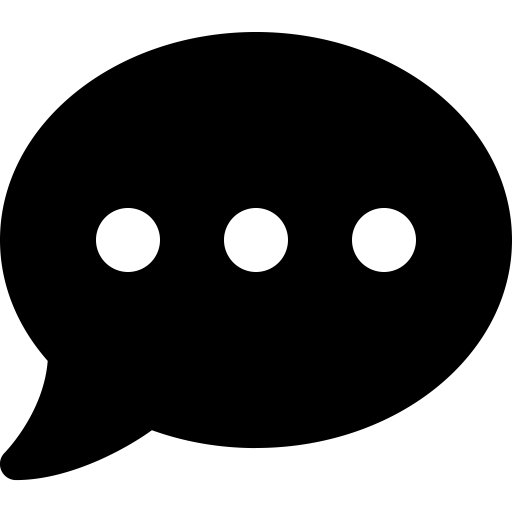
Tags: icon, FontAwesome, fa-icon, solid, comment, dots